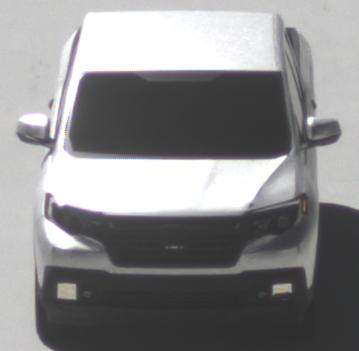
Make: Honda
Model: Ridgeline
Detailed model: Gen. 2
Model produced from: 2016
Model produced until: 2020
Doors: 4
Color: white
Road condition: dry road
Daytime: midday
Contrast: high contrast